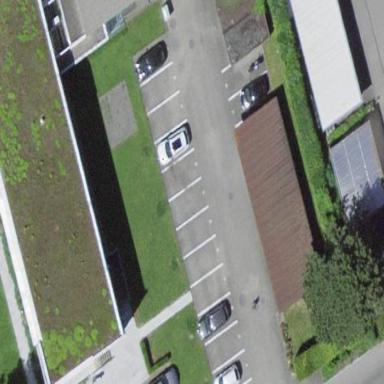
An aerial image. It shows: Street-side parking area with asphalt surface.